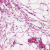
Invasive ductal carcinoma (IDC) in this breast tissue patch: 0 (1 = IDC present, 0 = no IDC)